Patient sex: M
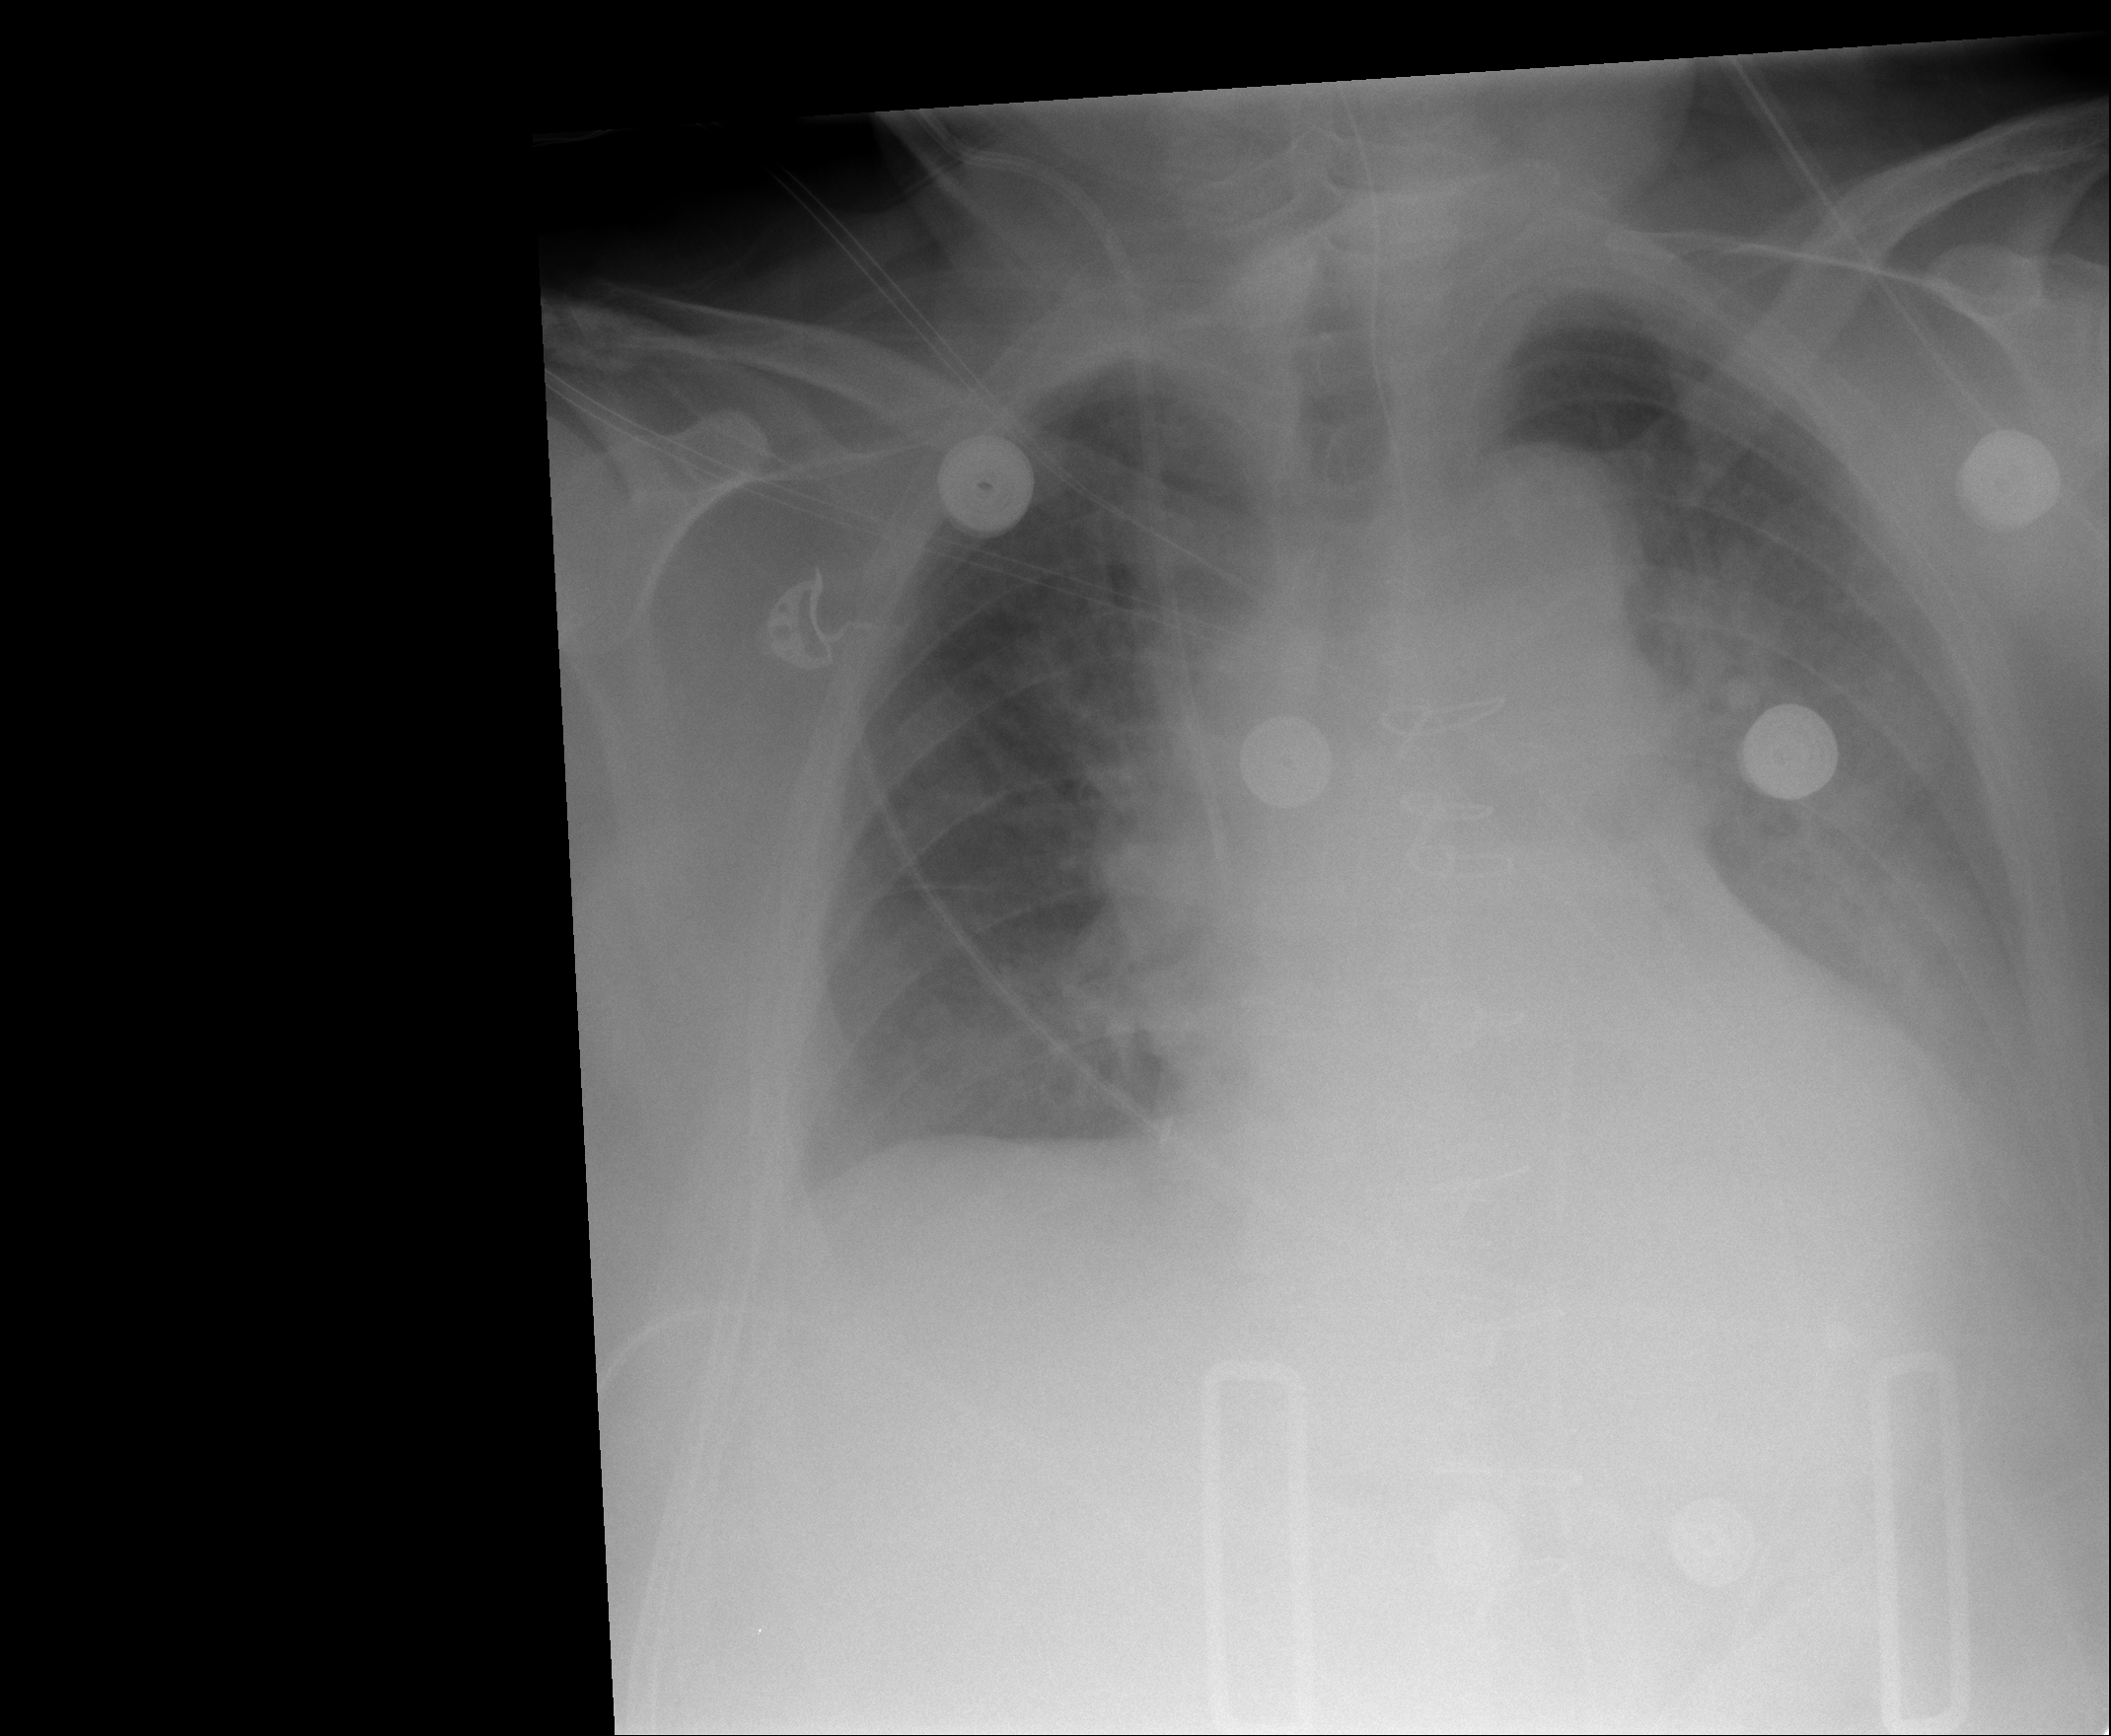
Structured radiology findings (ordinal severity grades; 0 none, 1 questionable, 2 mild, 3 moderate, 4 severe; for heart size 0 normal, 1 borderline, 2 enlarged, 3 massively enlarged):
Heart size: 0
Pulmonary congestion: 2
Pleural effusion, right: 0
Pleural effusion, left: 2
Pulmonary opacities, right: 0
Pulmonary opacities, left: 0
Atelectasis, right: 0
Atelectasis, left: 2